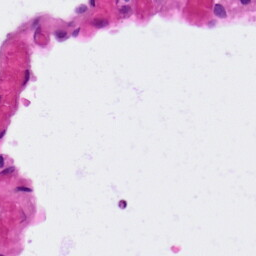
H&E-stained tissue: Lung